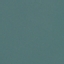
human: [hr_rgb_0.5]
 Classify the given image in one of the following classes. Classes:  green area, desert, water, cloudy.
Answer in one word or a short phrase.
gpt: water